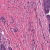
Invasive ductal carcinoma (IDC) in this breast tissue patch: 0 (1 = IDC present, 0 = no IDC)